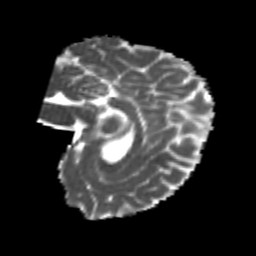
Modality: MD
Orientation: sagittal
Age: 23
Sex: female
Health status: healthy
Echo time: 0.074 s